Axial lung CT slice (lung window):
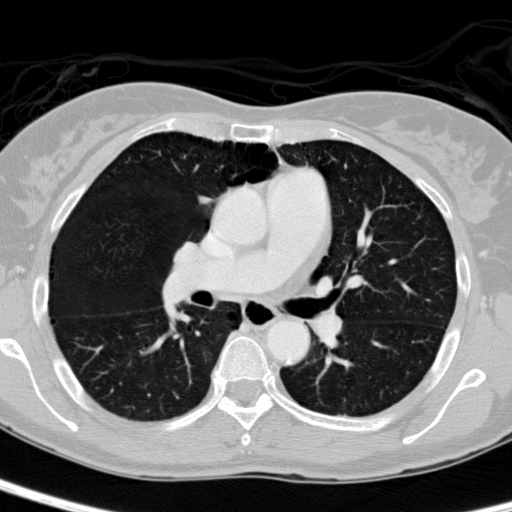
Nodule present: no